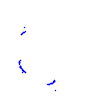
Particle: kaon